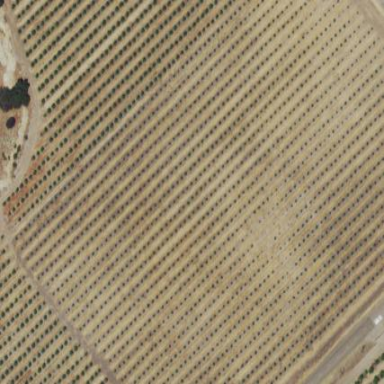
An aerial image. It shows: Orchard.